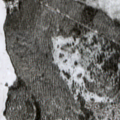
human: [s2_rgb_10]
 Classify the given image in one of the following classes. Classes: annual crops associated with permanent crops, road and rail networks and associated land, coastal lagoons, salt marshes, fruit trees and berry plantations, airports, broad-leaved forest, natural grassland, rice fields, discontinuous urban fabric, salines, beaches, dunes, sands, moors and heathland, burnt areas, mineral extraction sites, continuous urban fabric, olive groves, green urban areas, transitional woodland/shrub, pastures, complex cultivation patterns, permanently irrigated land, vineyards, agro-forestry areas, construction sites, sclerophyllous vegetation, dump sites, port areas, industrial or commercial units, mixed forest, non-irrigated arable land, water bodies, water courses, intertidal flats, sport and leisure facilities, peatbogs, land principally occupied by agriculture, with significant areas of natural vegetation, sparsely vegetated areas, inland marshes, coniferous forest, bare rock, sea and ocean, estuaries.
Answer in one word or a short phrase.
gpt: coniferous forest, peatbogs, water bodies